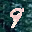
Label: 9